Question: I have a number of plots, in which different combinations of categories appear. So for example, plot 1 has categories A,B,D plot 2 has A, C,D, and plot 3 has A, B, C, D. How can I tell ggplot to use the same shape and color for the same categories every plot?
my setup is basically like this:
'''
df1 <- as.data.frame(cbind(sample(4), sample(4), c("A", "A", "B", "D")))
df2 <- as.data.frame(cbind(sample(4), sample(4), c("B", "C", "C", "D")))
df3 <- as.data.frame(cbind(sample(4), sample(4), c("A","B", "C", "D")))
df.lst <- list(df1, df2, df3)
plt.lst <- list()
for(df in df.lst){
plt <- ggplot(df, aes(x=V1, y=V2, color=V3, shape=V3)) +
geom_point()
plt.lst[[length(plt.lst)+1]] <- plt
}
grid.arrange(grobs=plt.lst)
'''
which gives me the same categories with different shapes/colors :(

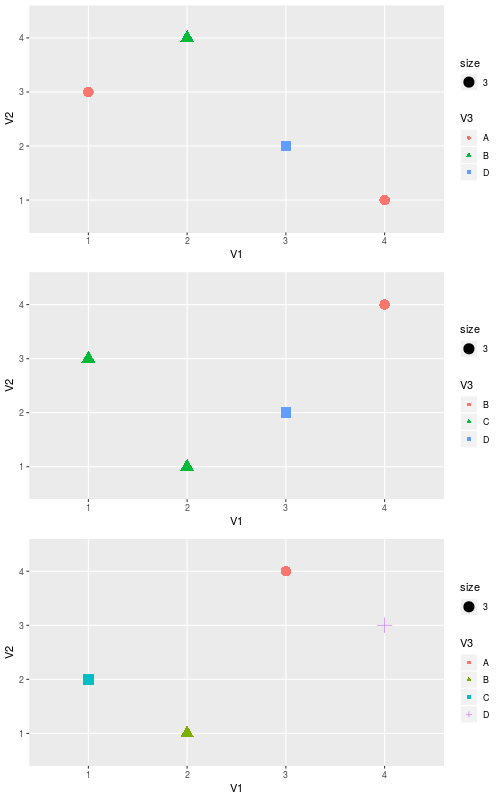
Answer: # Overview
Using @markus's suggestion, binding all of your data frames into one 'df' prior to creating your 3x1 plot (courtesy of <URL> will allow you to see the same shape/color across plots with different category combinations.
<URL>
# Code
'''
# load necessary package -------
library(tidyverse)
# collapse individual data frames into one --------
# so that your data is tidy
df <-
list(df1 = data.frame(cbind(sample(4), sample(4), c("A", "A", "B", "D")))
, df2 = data.frame(cbind(sample(4), sample(4), c("B", "C", "C", "D")))
, df3 = data.frame(cbind(sample(4), sample(4), c("A","B", "C", "D")))) %>%
bind_rows(.id = "origin")
# create a 3x1 plot -------
df %>%
ggplot(aes(x = X1, y = X2, color = X3, shape = X3)) +
geom_point() +
facet_wrap(facets = vars(origin), nrow = 3, ncol = 1)
# end of script #
'''